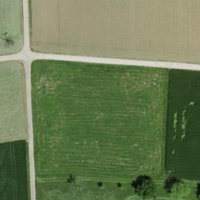
EUNIS habitat code: 25
Species observed at this site:
Passer montanus